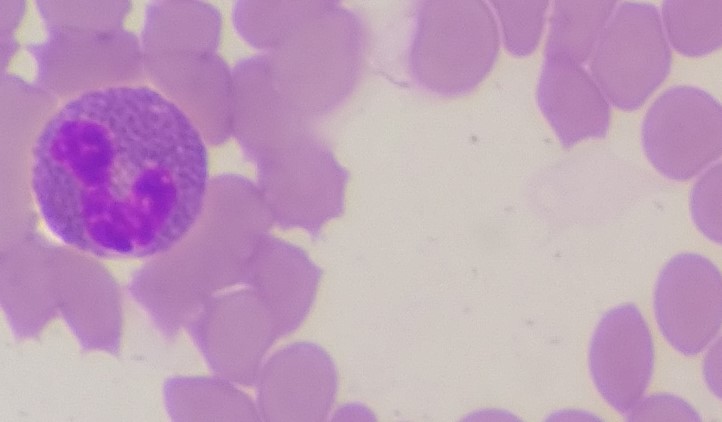
White blood cell type: Eosinophil